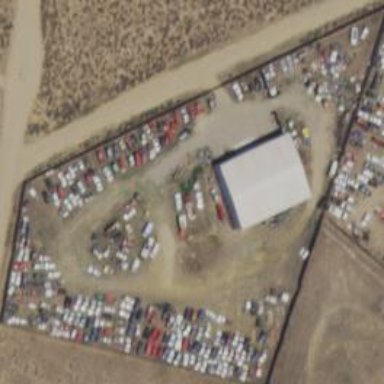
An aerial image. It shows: Industrial area designated as scrap yard.